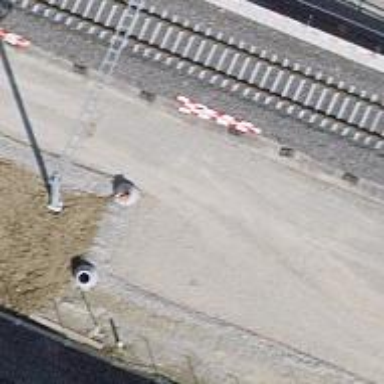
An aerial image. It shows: Railway yard used for servicing trains.